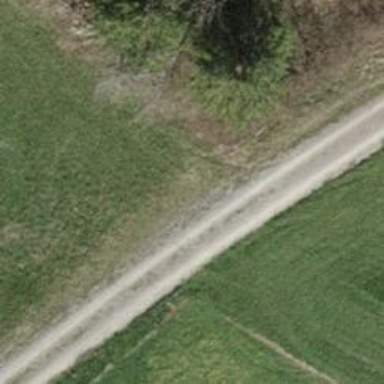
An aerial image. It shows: Gravel track with grade2 tracktype.